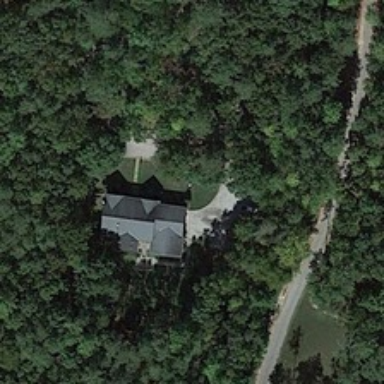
A building near a road is surrounded by many green trees .